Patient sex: M
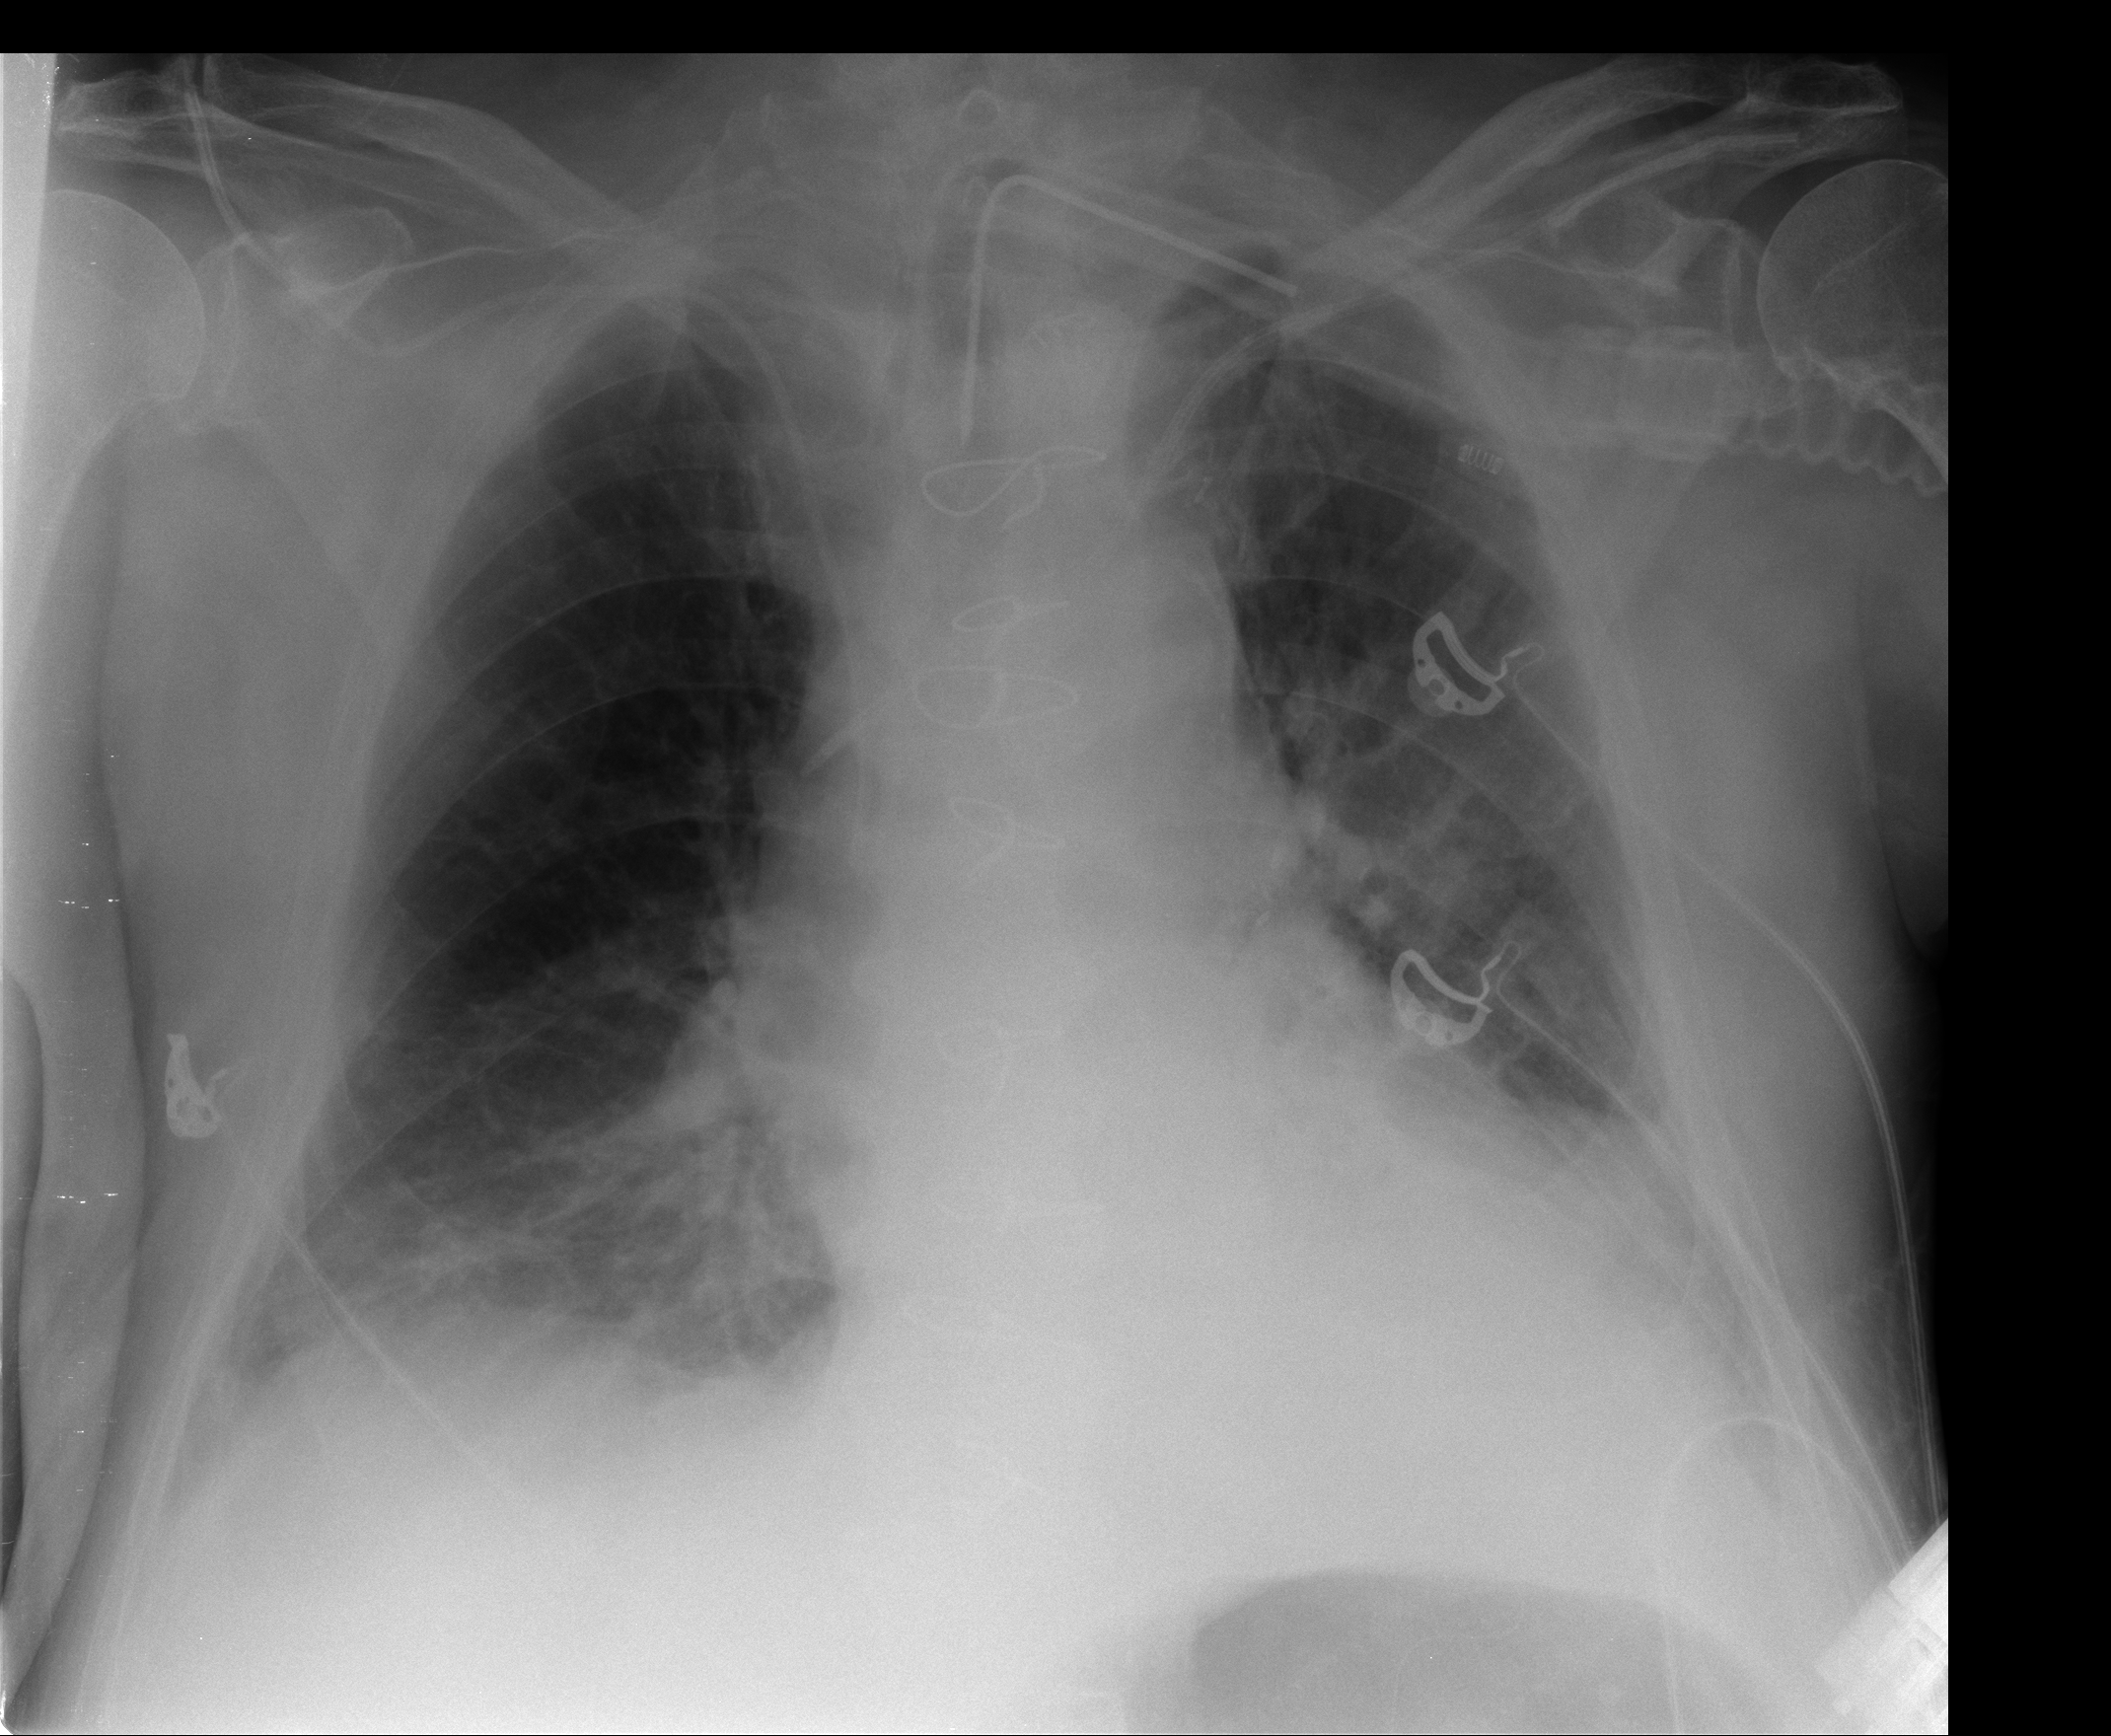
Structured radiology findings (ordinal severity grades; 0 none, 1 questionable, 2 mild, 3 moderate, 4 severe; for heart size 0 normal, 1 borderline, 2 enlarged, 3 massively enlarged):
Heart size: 2
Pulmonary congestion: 1
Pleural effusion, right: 2
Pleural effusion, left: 2
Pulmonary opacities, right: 2
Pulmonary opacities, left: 1
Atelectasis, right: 2
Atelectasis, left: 2